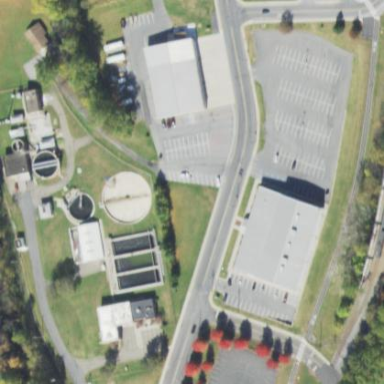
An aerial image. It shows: Wastewater plant.